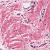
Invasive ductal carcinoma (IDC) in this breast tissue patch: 0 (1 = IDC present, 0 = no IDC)